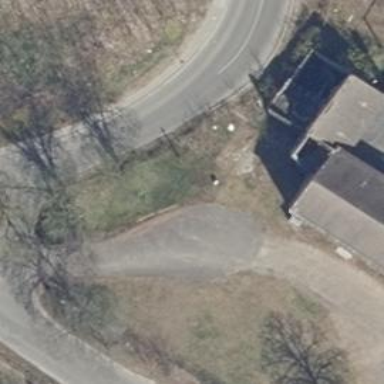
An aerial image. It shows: Asphalt driveway designated as service road.